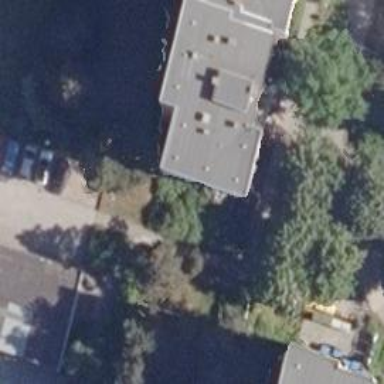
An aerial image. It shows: Building with apartments and flat roof.